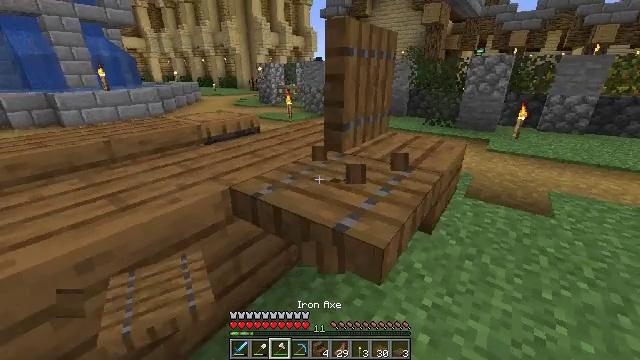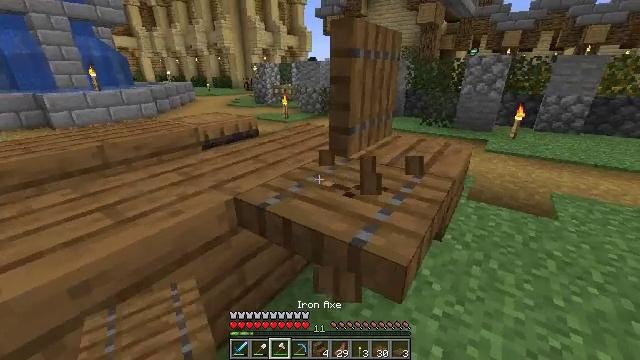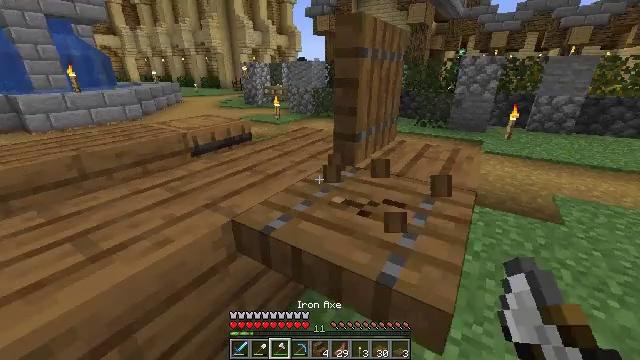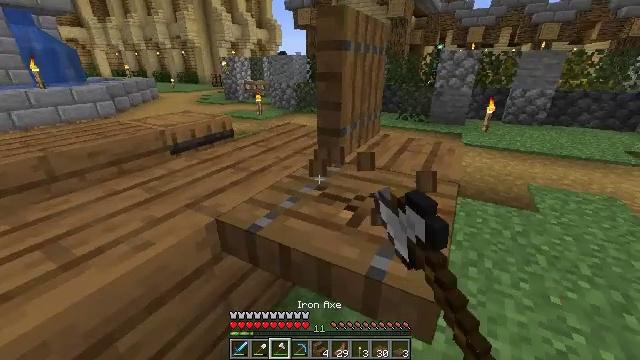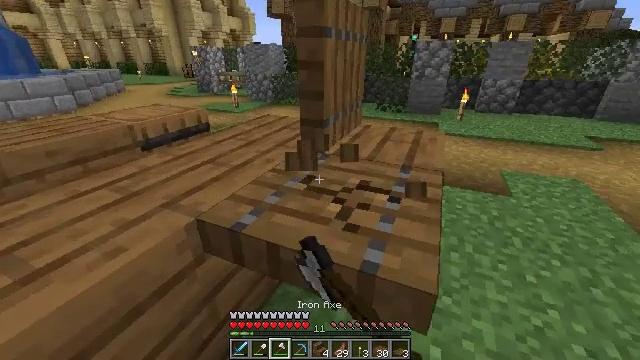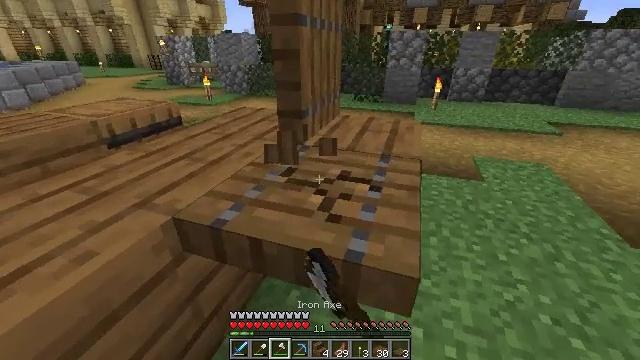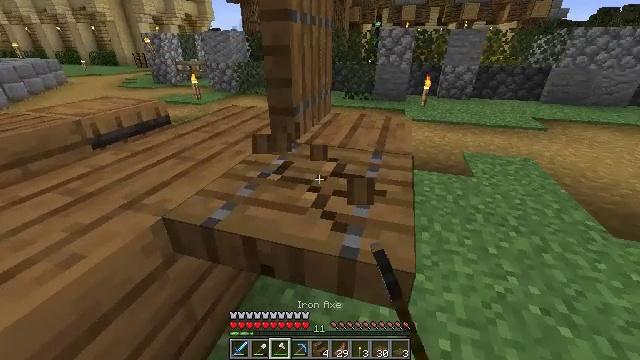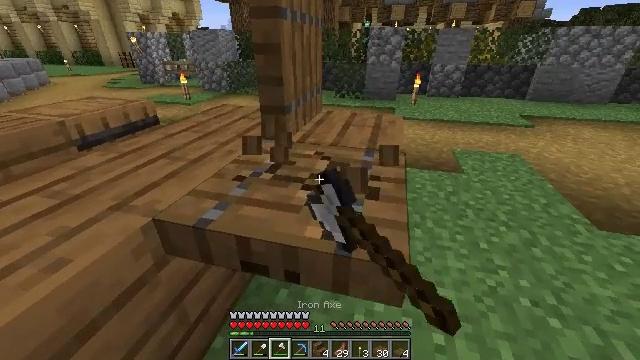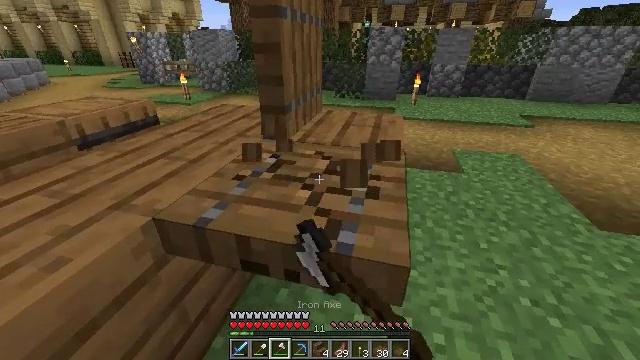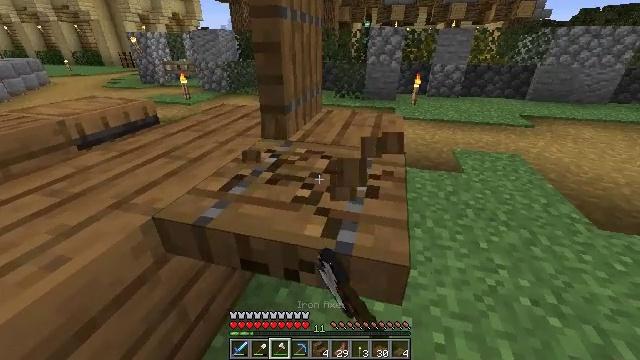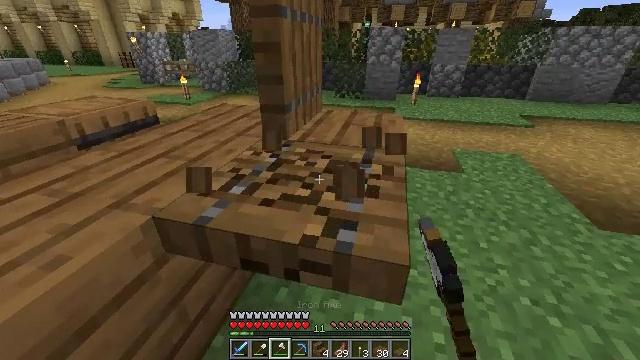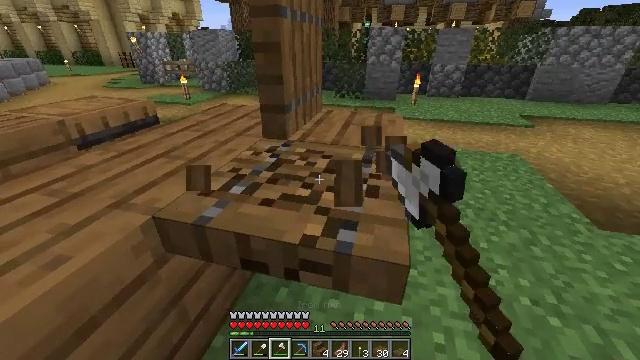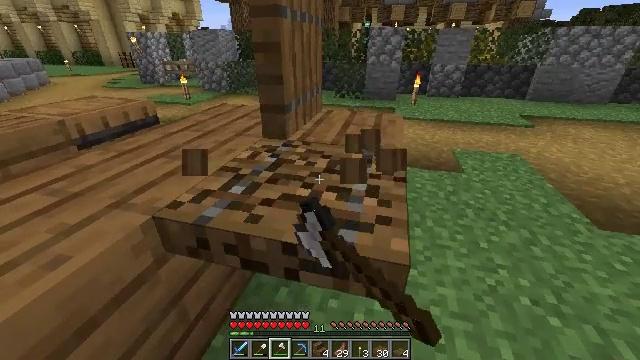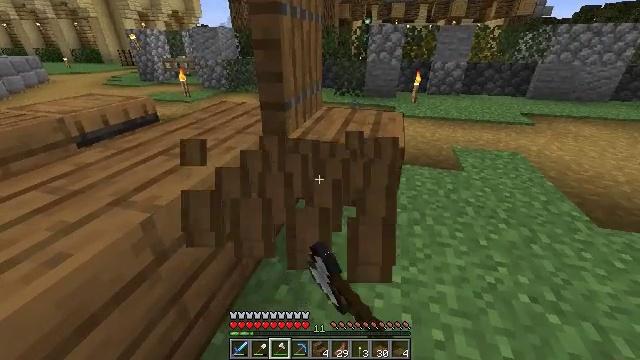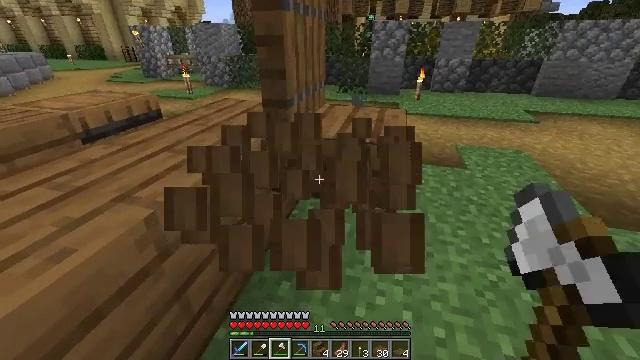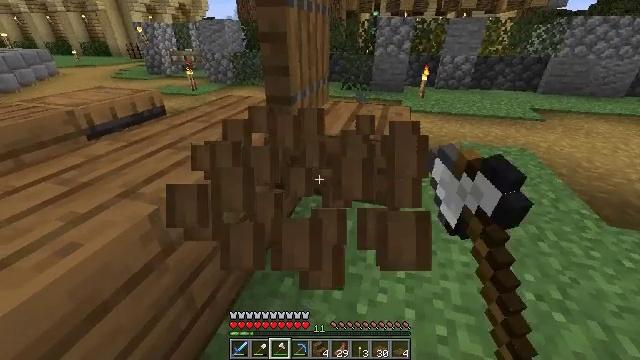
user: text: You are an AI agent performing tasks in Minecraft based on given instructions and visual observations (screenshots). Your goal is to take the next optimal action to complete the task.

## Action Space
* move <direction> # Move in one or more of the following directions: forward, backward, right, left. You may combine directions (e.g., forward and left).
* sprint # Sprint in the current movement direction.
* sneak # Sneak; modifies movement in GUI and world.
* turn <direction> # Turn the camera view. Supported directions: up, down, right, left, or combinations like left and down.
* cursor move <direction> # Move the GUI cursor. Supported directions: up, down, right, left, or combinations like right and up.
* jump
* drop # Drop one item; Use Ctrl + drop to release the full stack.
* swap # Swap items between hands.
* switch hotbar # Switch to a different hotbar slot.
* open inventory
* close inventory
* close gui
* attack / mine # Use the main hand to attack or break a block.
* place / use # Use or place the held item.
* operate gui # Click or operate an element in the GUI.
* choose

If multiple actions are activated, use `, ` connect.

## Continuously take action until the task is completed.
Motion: motion action
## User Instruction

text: Mine the spruce trapdoor by breaking it.
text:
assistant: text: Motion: move forward, turn right, attack / mine
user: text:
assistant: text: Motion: turn right, attack / mine
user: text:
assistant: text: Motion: turn right and down, attack / mine
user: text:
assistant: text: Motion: turn right and down, attack / mine
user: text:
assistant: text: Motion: turn right and down, attack / mine
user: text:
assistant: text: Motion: turn right, attack / mine
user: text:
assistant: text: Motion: turn right, attack / mine
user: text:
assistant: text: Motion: attack / mine
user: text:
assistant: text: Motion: attack / mine
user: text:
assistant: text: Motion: attack / mine
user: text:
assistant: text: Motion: attack / mine
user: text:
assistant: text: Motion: attack / mine
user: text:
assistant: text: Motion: attack / mine
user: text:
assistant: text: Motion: attack / mine
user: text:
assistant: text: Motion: attack / mine
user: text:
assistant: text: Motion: attack / mine
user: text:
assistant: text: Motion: attack / mine
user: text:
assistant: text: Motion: attack / mine